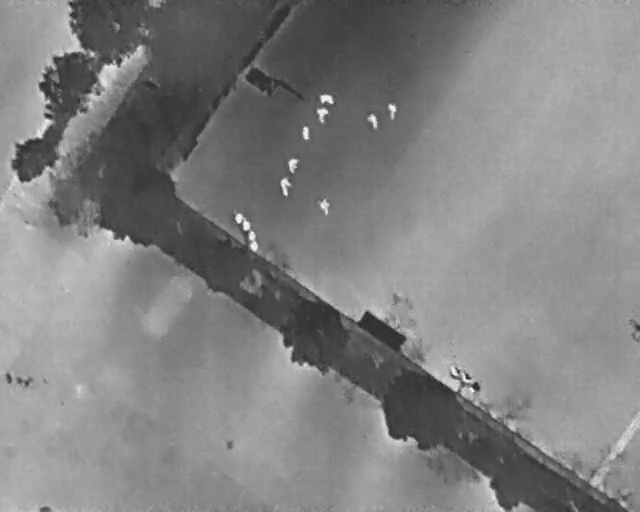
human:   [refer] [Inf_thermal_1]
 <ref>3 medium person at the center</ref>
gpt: <box>[[48, 39, 52, 41, 2], [44, 31, 47, 33, 2], [43, 35, 46, 37, 2]]</box>

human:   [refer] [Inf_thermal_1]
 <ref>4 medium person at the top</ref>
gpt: <box>[[59, 20, 62, 22, 2], [56, 22, 59, 24, 162], [50, 17, 51, 21, 13], [48, 21, 51, 23, 2]]</box>